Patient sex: M
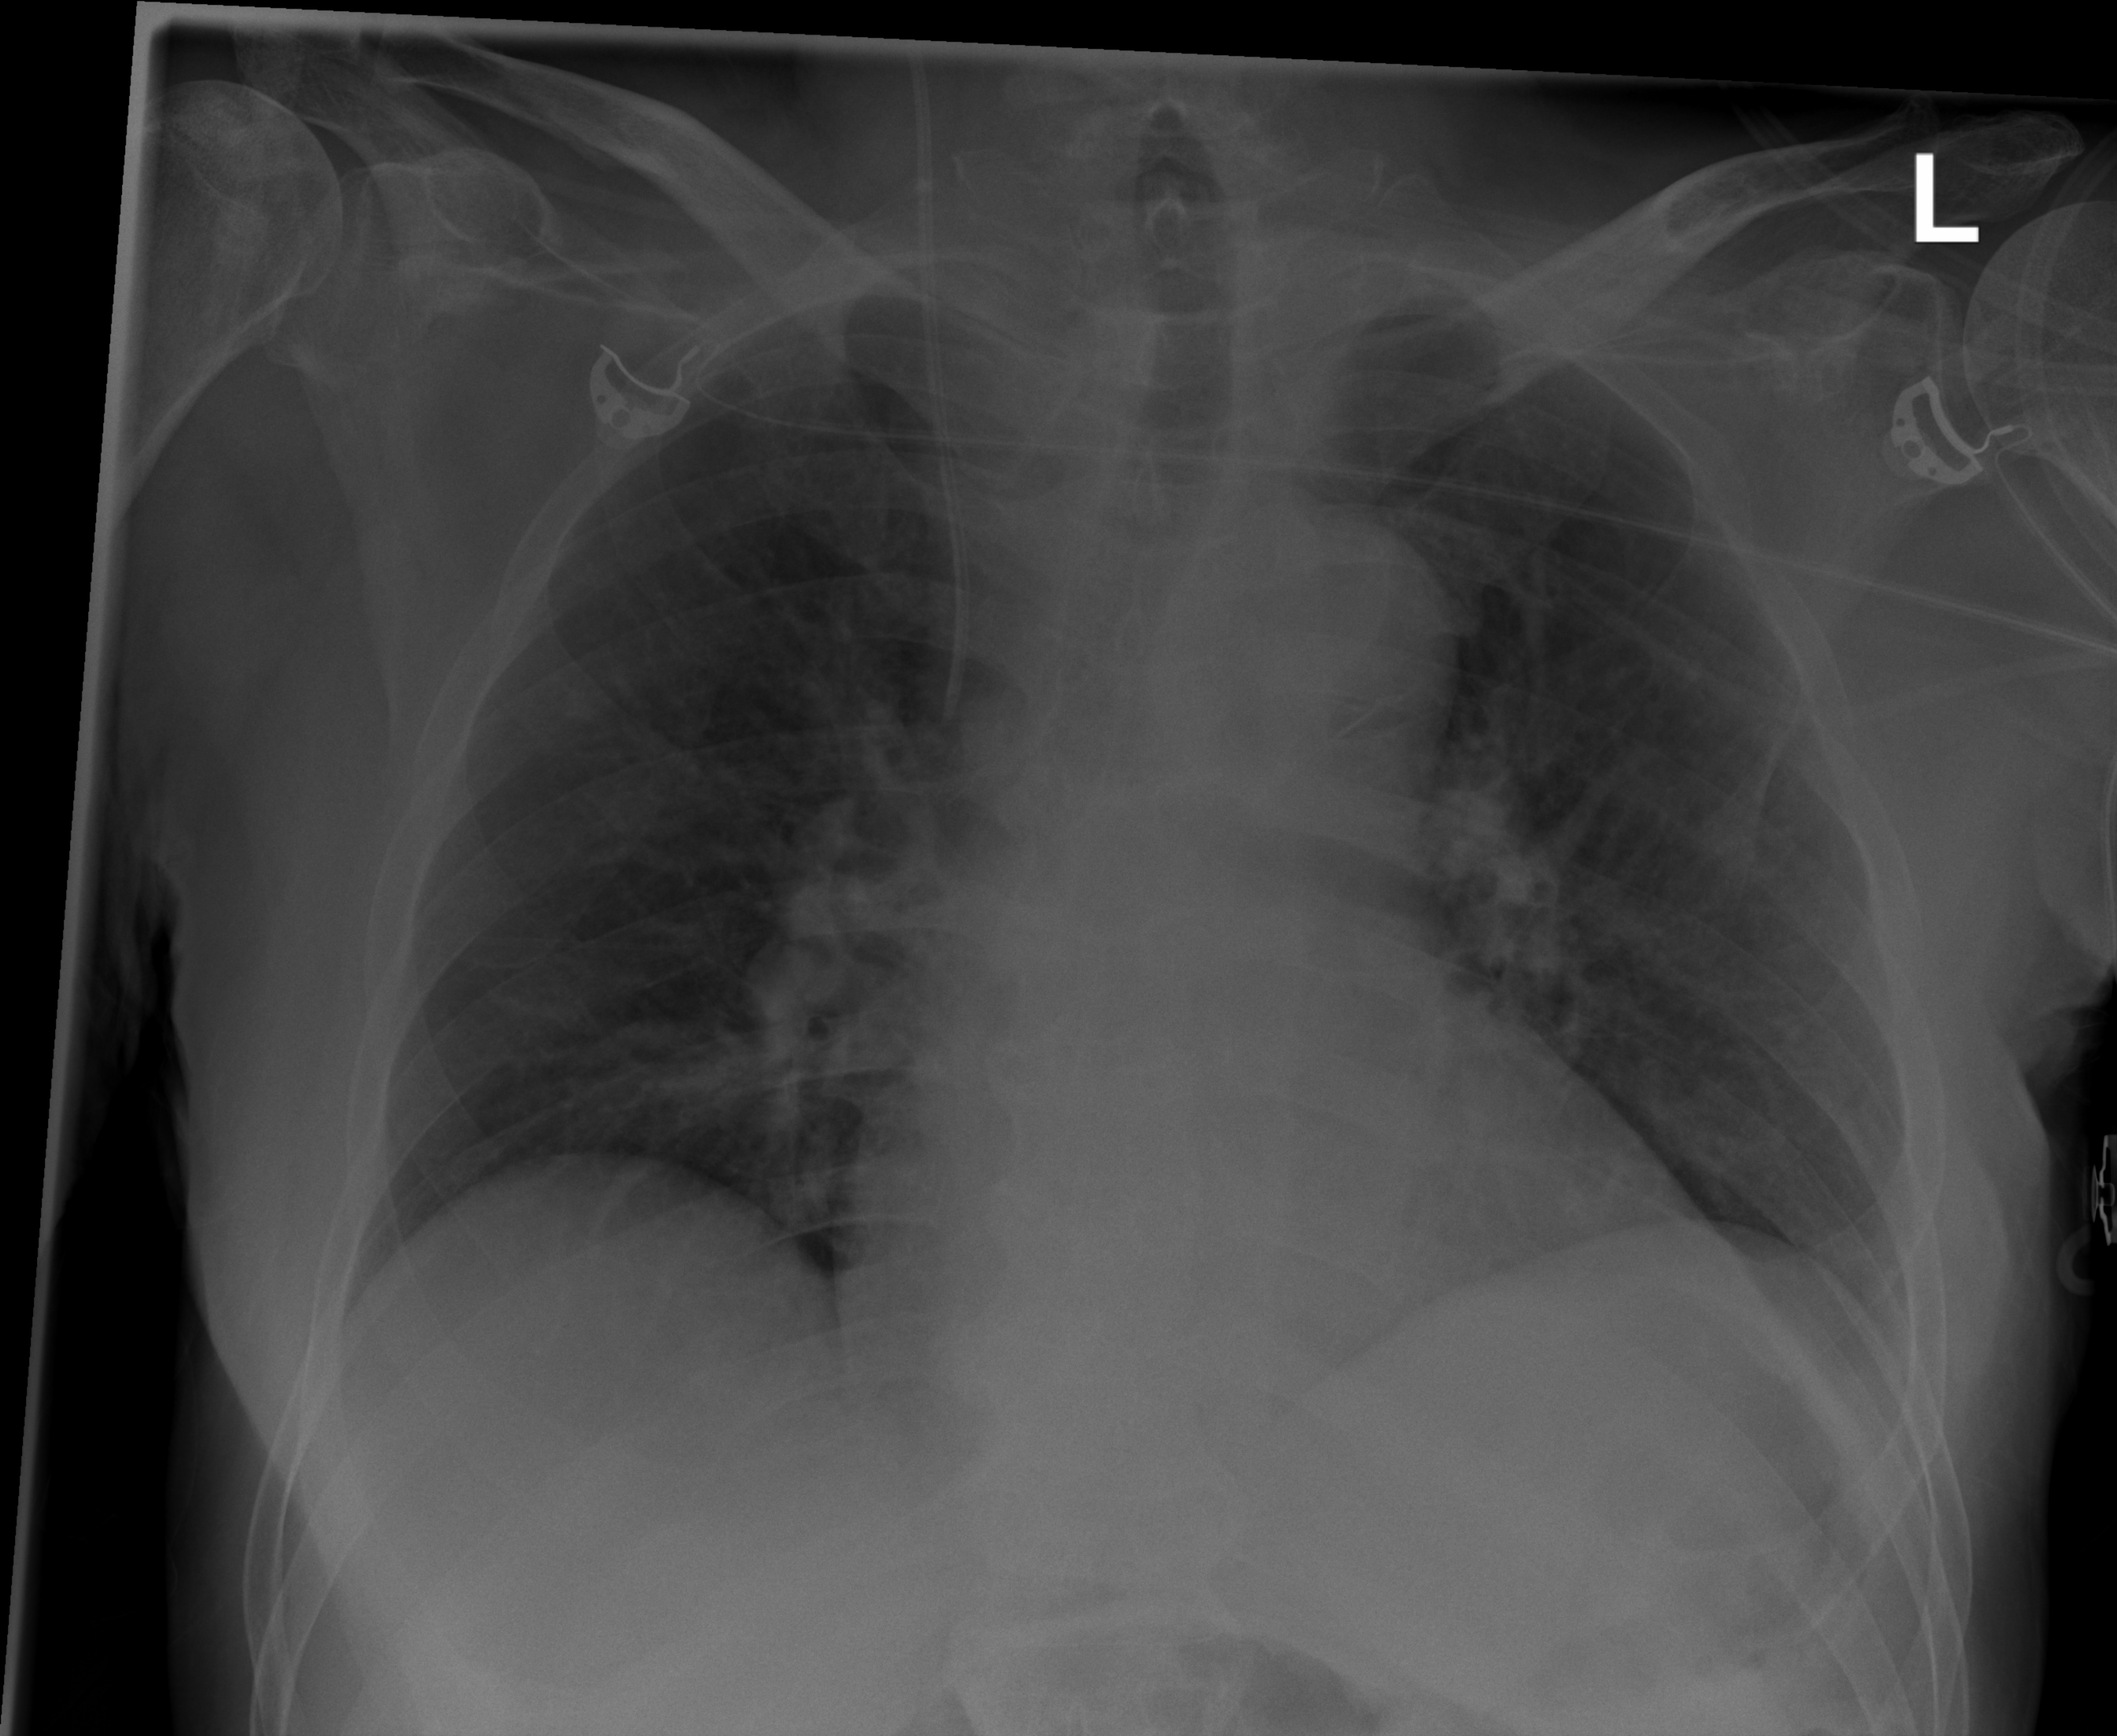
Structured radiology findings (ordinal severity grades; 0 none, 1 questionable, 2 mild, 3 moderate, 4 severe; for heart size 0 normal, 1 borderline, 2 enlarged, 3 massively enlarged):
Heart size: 1
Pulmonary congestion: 0
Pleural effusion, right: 0
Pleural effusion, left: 0
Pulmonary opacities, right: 0
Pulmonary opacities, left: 0
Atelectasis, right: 2
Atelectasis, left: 0